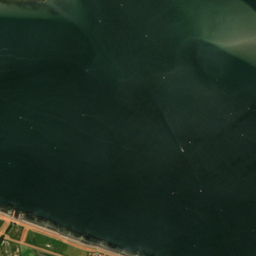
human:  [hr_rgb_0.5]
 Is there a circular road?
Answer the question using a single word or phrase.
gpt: no

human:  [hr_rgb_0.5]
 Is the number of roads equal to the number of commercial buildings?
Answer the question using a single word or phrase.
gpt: no

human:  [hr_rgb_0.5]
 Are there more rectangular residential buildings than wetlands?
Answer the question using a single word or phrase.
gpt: yes

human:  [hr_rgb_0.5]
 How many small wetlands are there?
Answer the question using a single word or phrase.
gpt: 0

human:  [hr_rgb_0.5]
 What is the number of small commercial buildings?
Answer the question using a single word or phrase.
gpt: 1

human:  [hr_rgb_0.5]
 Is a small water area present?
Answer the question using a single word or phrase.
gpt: yes

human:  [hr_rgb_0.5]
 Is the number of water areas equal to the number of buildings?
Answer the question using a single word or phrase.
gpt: no

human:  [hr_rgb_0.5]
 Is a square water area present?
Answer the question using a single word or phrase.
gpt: no

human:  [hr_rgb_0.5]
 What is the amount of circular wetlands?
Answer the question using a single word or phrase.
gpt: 0

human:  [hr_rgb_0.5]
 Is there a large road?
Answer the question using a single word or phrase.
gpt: no

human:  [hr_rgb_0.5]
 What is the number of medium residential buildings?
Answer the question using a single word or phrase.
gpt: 0

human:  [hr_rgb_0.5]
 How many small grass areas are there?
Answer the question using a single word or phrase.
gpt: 0

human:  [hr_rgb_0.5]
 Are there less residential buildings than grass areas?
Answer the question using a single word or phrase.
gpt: no

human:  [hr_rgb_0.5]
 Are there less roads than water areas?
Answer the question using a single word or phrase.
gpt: no

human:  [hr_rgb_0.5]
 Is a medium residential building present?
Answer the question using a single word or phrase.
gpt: no

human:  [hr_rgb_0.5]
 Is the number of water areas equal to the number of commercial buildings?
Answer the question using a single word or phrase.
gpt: no

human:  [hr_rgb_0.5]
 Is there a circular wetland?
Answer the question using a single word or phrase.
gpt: no

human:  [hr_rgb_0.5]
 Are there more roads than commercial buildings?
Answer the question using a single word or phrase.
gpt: yes

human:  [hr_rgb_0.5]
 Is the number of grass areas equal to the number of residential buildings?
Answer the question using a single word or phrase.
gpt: no

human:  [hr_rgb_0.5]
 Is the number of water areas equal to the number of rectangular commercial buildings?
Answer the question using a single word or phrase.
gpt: no

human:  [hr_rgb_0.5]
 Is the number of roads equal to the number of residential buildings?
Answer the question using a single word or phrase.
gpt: no

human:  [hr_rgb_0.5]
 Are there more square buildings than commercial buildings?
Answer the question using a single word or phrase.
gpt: no

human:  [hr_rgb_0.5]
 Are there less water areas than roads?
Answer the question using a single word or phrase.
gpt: yes

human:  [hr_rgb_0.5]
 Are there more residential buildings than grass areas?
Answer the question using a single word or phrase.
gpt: yes

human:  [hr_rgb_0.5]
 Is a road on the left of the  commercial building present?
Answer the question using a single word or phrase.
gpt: yes

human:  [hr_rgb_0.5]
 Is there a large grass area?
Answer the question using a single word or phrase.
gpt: yes

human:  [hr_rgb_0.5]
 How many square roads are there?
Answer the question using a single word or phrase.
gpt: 0

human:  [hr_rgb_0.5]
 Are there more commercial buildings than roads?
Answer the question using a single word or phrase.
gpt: no

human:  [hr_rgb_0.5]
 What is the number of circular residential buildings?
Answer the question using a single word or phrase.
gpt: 0

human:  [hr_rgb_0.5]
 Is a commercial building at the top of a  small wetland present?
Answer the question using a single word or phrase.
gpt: no

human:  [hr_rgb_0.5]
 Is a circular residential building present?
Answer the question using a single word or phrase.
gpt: no

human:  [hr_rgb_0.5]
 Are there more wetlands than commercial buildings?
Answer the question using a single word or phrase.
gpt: yes

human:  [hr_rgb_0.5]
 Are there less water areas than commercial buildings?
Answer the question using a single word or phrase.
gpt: no

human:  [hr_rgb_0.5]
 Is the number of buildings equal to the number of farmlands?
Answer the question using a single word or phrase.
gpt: no

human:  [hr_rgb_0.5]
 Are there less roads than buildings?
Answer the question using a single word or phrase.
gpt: no

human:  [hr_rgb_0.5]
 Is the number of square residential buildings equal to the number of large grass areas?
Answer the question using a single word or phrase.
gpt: no